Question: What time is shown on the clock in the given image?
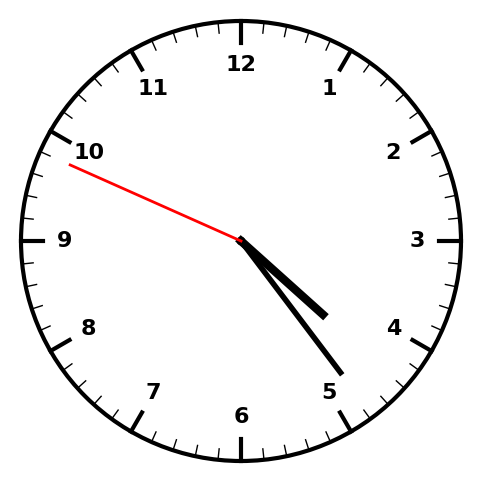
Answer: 04:23:49